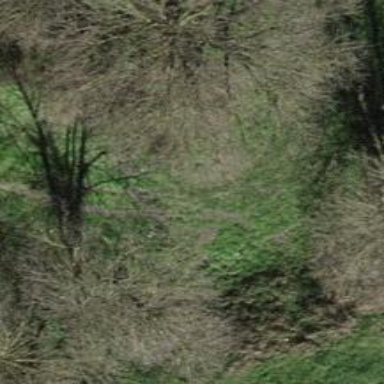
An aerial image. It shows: Path covered in grass.